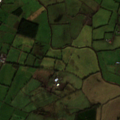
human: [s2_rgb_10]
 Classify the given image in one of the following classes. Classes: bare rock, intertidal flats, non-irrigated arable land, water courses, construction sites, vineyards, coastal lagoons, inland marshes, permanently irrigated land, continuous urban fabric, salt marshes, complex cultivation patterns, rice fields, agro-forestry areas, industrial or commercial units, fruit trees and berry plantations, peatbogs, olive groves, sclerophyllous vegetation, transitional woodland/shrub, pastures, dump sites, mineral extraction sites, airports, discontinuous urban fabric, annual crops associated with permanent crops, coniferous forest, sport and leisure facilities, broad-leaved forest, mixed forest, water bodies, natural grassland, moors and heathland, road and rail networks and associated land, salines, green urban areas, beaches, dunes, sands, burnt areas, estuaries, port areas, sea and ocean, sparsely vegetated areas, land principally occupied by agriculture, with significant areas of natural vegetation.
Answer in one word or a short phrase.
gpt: non-irrigated arable land, pastures